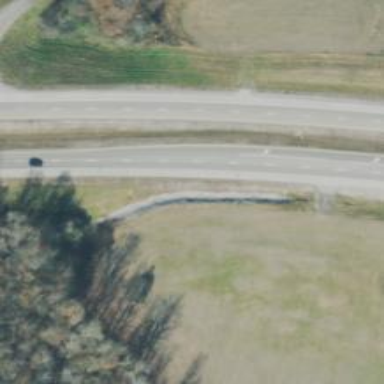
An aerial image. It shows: Trunk highway.